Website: lowes
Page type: customer-info-address
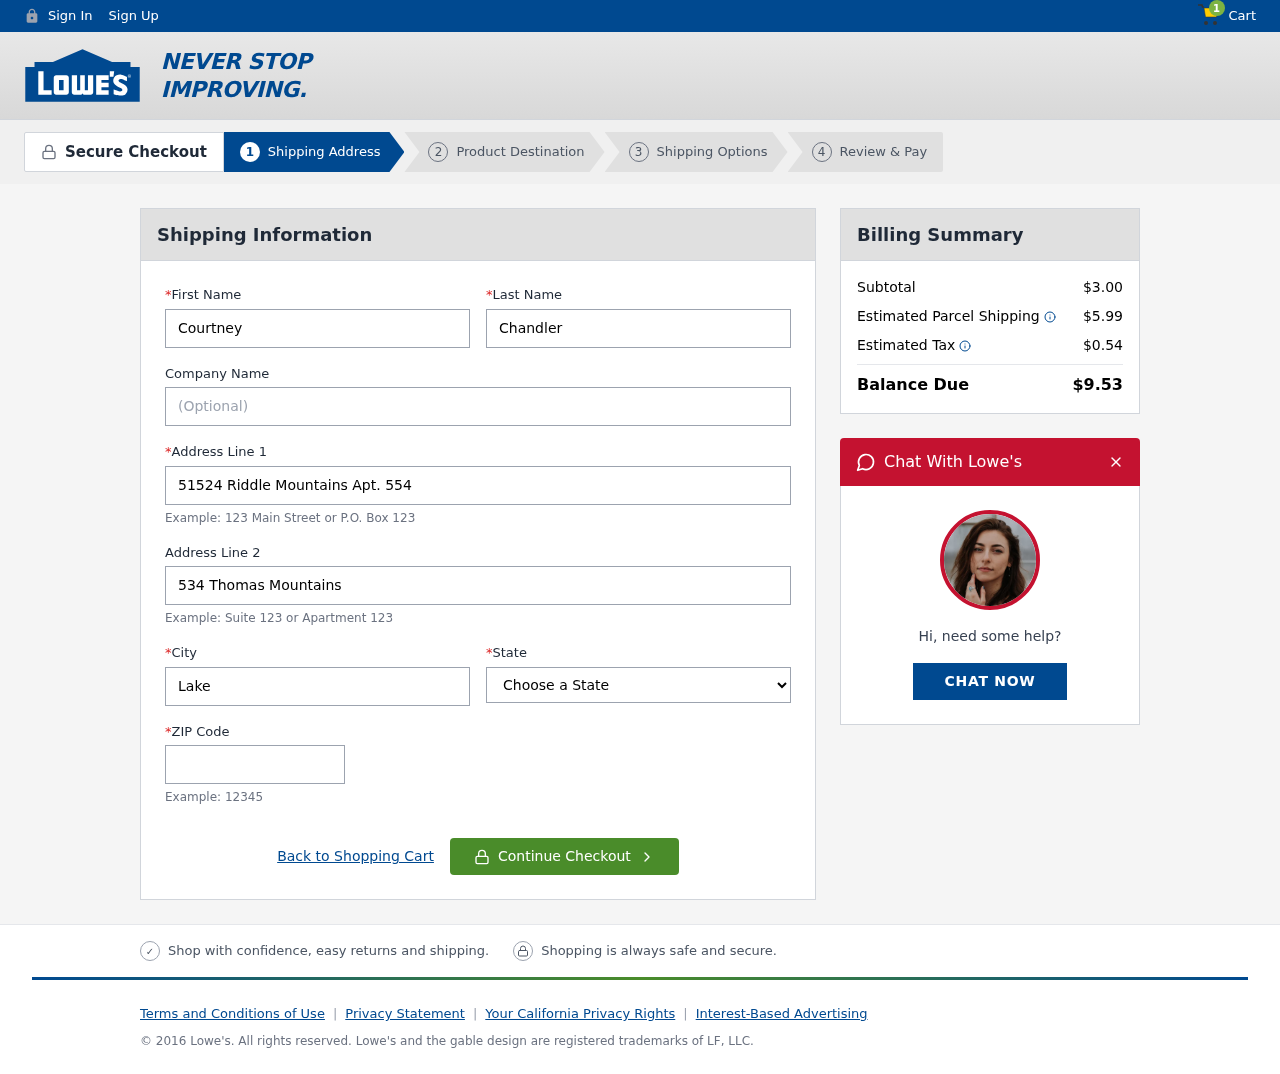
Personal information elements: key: PII_CITY
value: Lake Erik
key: PII_FIRSTNAME
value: Courtney
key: PII_LASTNAME
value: Chandler
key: PII_POSTCODE
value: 74509
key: PII_STATE
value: Alaska
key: PII_STREET
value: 51524 Riddle Mountains Apt. 554
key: PII_STREET2
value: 534 Thomas Mountains
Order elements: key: ORDER_NUM_ITEMS
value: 1
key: ORDER_SUBTOTAL
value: $3.00
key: ORDER_SHIPPING_COST
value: $5.99
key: ORDER_TAX
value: $0.54
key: ORDER_TOTAL
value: $9.53